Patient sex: M
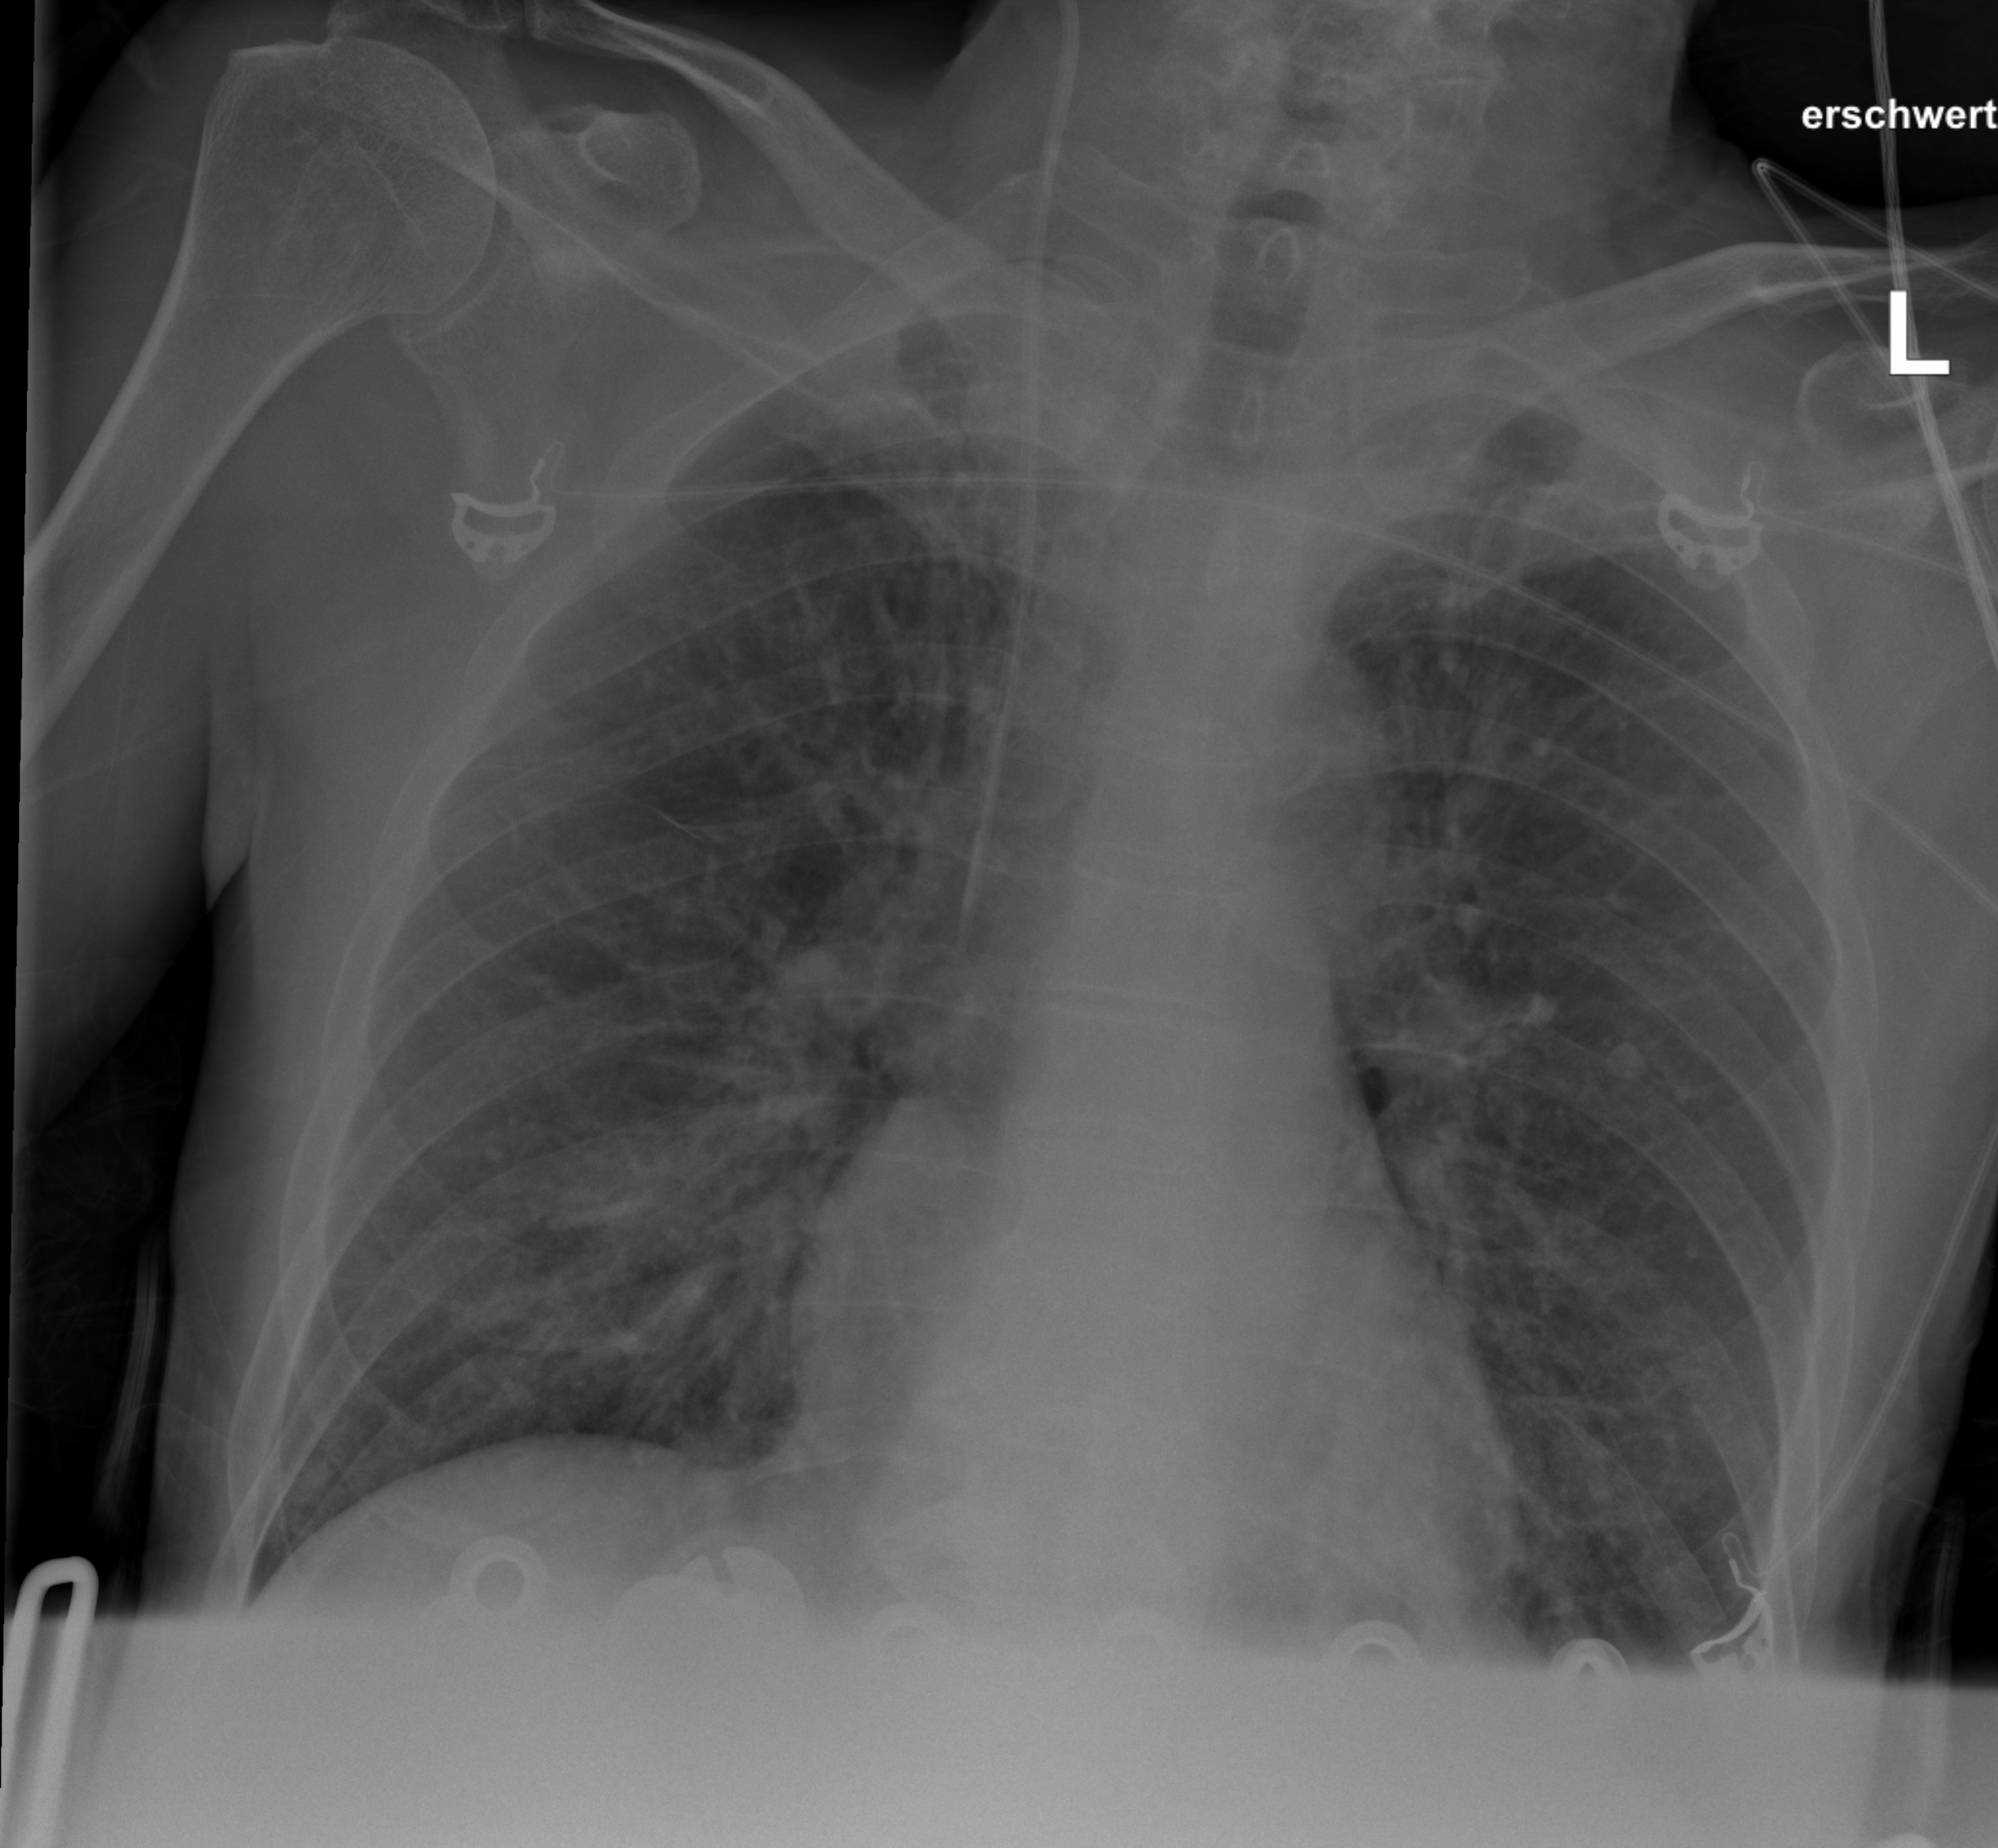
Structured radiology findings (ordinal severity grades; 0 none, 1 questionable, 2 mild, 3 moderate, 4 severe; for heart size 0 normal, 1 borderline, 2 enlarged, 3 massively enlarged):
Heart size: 0
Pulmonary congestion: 2
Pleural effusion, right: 0
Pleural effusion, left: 0
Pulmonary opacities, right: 2
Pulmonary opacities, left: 0
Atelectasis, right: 2
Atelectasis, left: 2